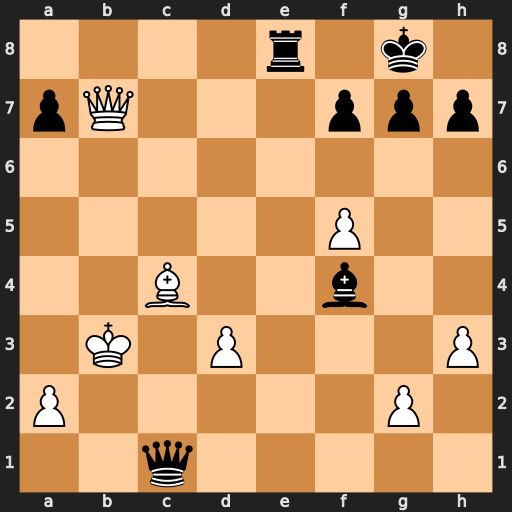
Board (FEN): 4r1k1/pQ3ppp/8/5P2/2B2b2/1K1P3P/P5P1/2q5
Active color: w
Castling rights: -
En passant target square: -
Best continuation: Qxf7+ Kh8 Qxe8#